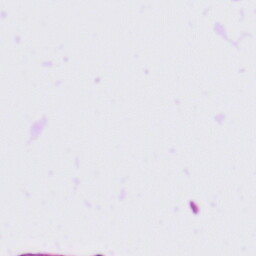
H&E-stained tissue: Tonsil